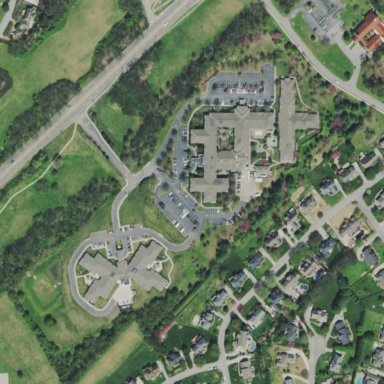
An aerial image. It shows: Healthcare facility identified as hospital.